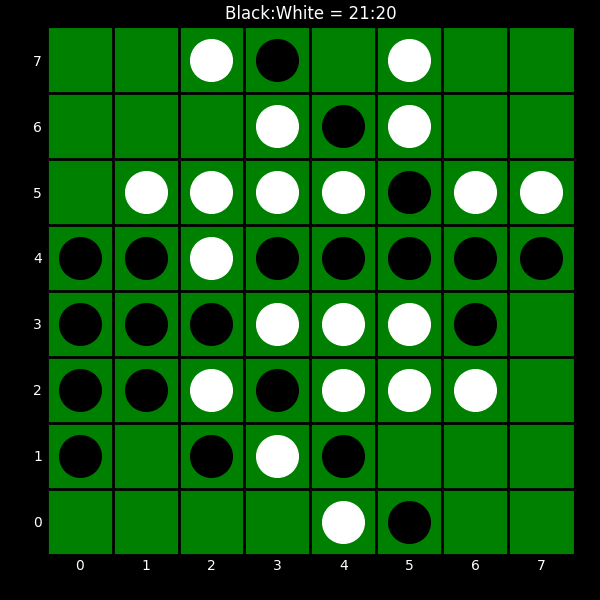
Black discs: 21
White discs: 20